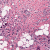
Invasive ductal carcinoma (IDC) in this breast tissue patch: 0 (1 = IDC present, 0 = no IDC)